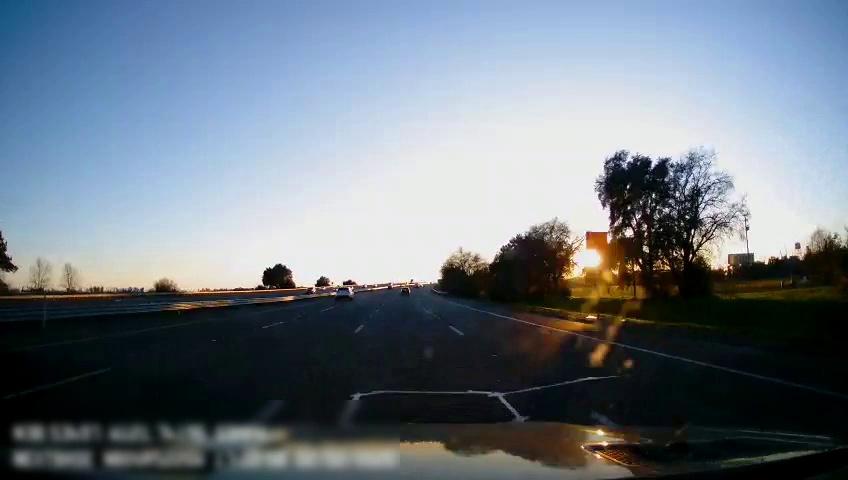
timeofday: Day
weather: Sunny
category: Drivable Space
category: Vehicles | SUV
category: Vehicles | SUV
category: Lanes | Alternate Lane
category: Lanes | Current Lane
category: Lanes | Current Lane
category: Lanes | Alternate Lane
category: Lanes | Alternate Lane